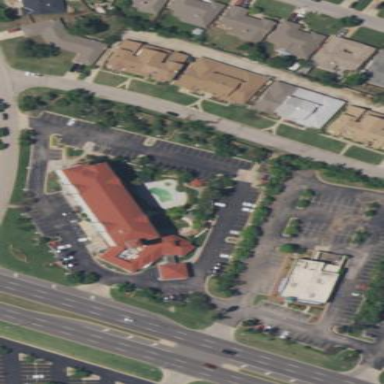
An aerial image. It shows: Hotel building.